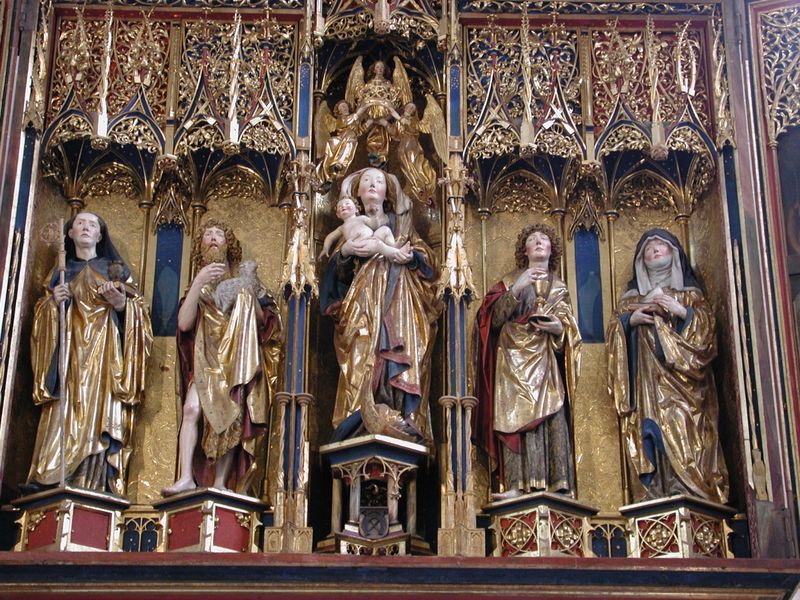
Titel: Blaubeuren, Hochaltar der ehemaligen Abteikirche St. Johannes der Täufer
Künstler: Gregor Erhart
Standort: Blaubeuren, Klosterkirche (EU - D - BW); Herstellungsort: Ulm (EU - D - BW)
Schlagwörter: blau, flügel, nackt, umhang, frau, rot, arm, johannes, täufer, kirche, gewand, gold, kelch, kind, krone, engel, statue, bein, bogen, giebel, baby, podest, lamm, schaf, beten, altar, gotisch, christus, jesus, krönung, heilige, jünger, maria, madonna, hirten, goldgrund, zepter, maßwerk, erhöht, marienkrönung, ulm, mitteltafel, evangelist, evangelisten, heilige drei könige, podet, schnitzretabel